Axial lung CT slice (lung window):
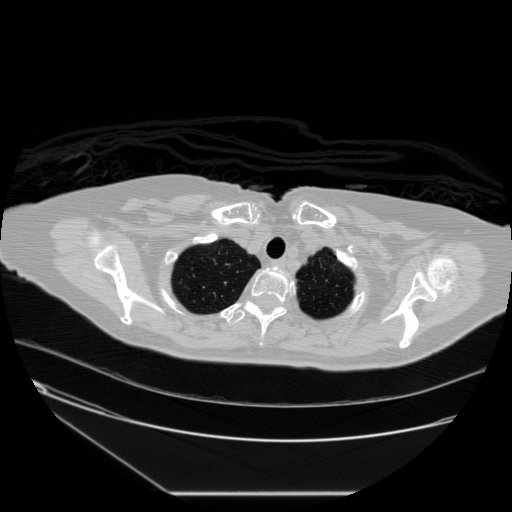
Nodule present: no